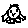
Label: bird